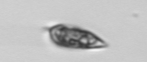
Label: Prorocentrum_triestinum